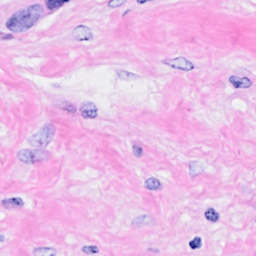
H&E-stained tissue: Breast